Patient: sex F, age 19
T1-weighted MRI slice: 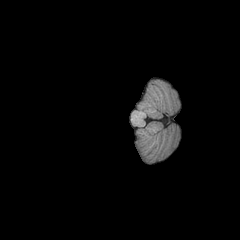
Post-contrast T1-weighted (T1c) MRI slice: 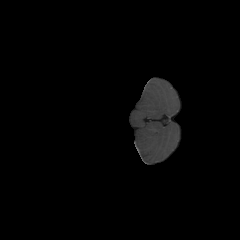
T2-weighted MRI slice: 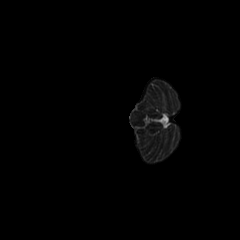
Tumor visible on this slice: no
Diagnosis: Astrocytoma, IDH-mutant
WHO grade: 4